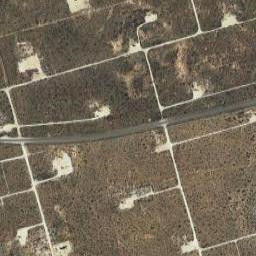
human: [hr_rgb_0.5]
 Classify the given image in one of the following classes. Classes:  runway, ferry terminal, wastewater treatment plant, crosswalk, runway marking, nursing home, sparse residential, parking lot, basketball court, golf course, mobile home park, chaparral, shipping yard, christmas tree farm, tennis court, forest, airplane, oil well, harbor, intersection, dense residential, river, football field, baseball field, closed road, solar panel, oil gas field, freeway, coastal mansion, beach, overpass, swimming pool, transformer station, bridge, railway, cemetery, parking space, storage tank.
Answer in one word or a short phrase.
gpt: oil gas field